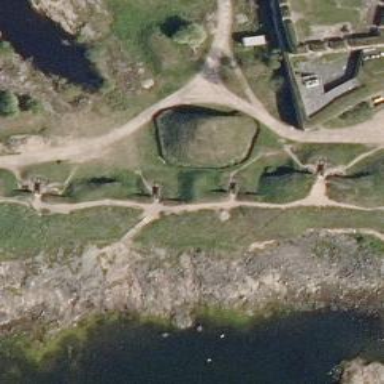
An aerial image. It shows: Military attraction featuring historic bunker with cannon.